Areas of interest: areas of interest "Swimming Pool"
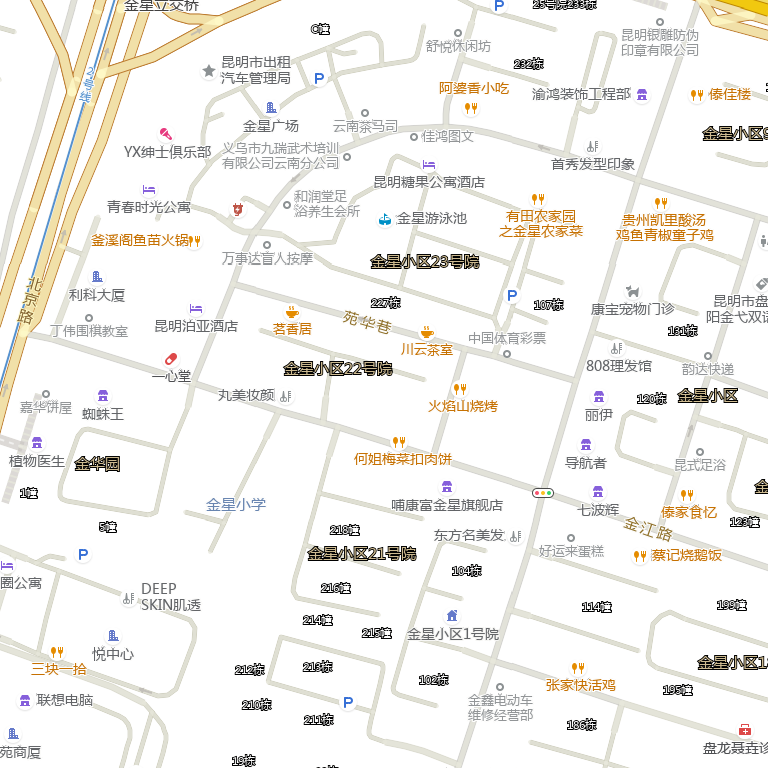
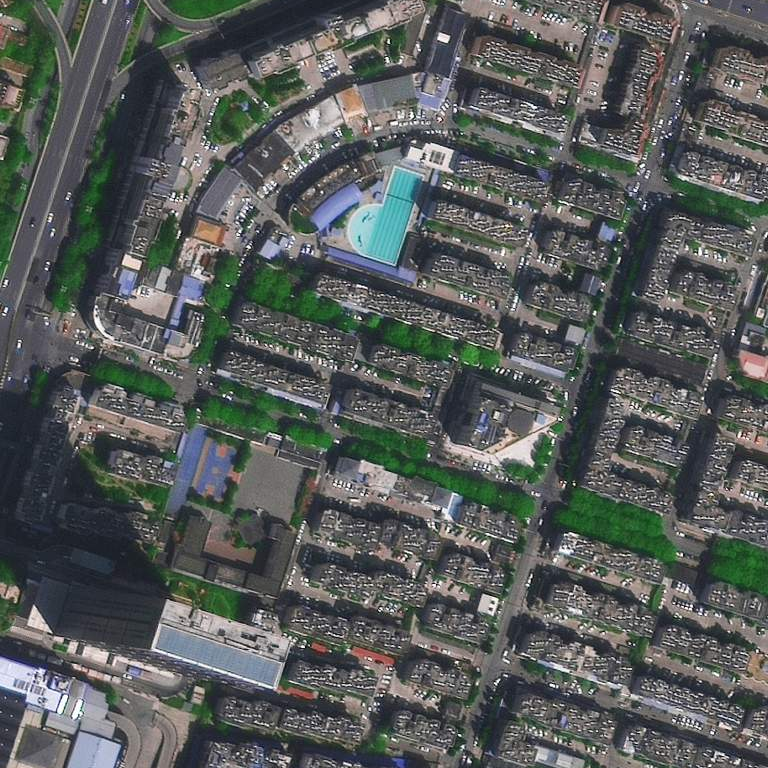